Question: I am trying to do an interface in WPF where a list of item is displayed, taking as little vertical space as possible:

My instinct was to use an ItemsControl to bind my list, and to put the UI for each item into a WrapPanel. Unfortunately by default, each item starts at a new line regardless of the window's size. Adding a StackPanel with 'Orientation="Horizontal"' makes all items in a single line, regardless of the size...
'''
<!--<ScrollViewer Grid.Row="0" Grid.Column="0"
VerticalScrollBarVisibility="Auto">-->
<ItemsControl Margin="0,4" ItemsSource="{Binding Path=Watchers}">
<ItemsControl.ItemsPanel>
<ItemsPanelTemplate>
<StackPanel Orientation="Horizontal"></StackPanel>
</ItemsPanelTemplate>
</ItemsControl.ItemsPanel>
<ItemsControl.Resources>
<DataTemplate DataType="{x:Type Core:Watcher}">
<WrapPanel Orientation="Horizontal">
<TextBlock Margin="0,2" Text="{Binding Path=Name}"
Width="250px" />
<TextBox Text="{Binding Path=Value, Mode=OneWay}"
Width="300px">
</TextBox>
</WrapPanel>
</DataTemplate>
</ItemsControl.Resources>
</ItemsControl>
<!--</ScrollViewer>-->
'''
Any pointers?
Bonus point: Where should I add a ScrollViewer in order to have the behavior shown in my mockup?
Thanks a lot!
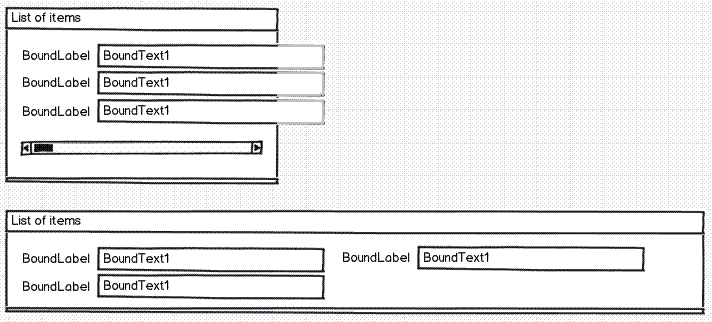
Answer: The 'WrapPanel' has, as well as the 'StackPanel', an 'Orientation' property, which defaults to 'Vertical'. So your list should wrap (assuming you have enough space at hand) if your 'ItemsPanelTemplate' looks like this:
'''
<ItemsPanelTemplate>
<WrapPanel Orientation="Horizontal" />
</ItemsPanelTemplate>
'''
About the ScrollViewer:
The desired behavior should be achieved by defining it like follows (not tested though, and I omitted all for this example unnecessary stuff):
'''
<ScrollViewer HorizontalAlignment="Stretch">
<ItemsControl MinWidth="550" Width="{Binding ActualWidth, Mode=OneWay, RelativeSource={RelativeSource FindAncestor, AncestorType={x:Type ScrollViewer}}}" />
</ScrollViewer>
'''